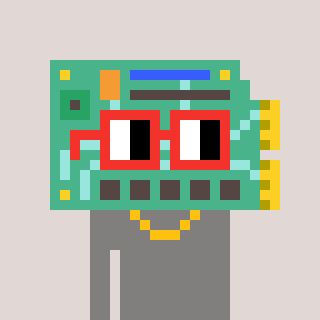
a pixel art character with square red glasses, a chipboard-shaped head and a bluegrey-colored body on a warm background